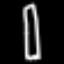
Label: pencil